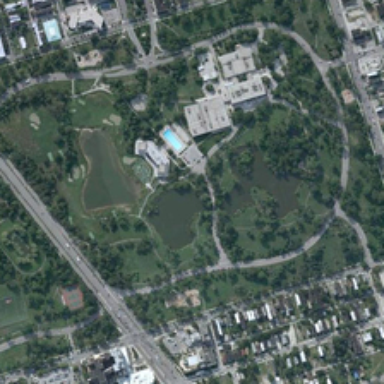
Many buildings are around a park with many green trees and several ponds .